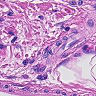
Metastatic tissue present: no